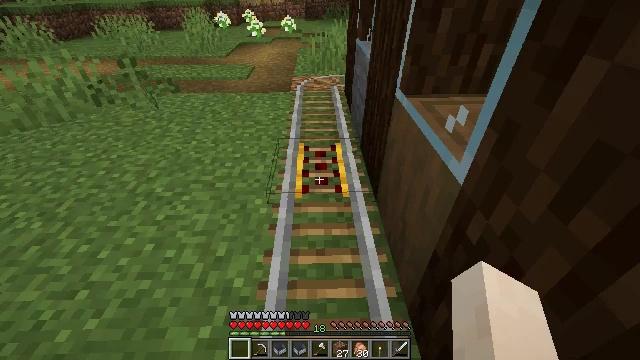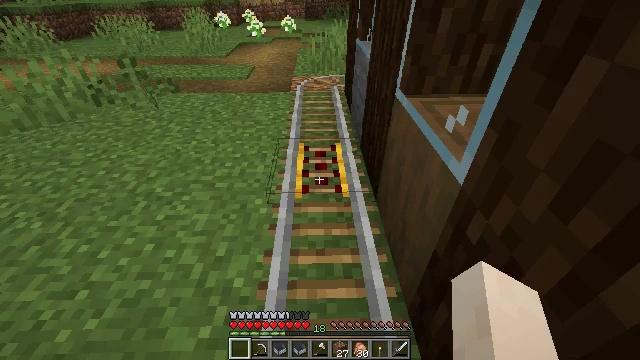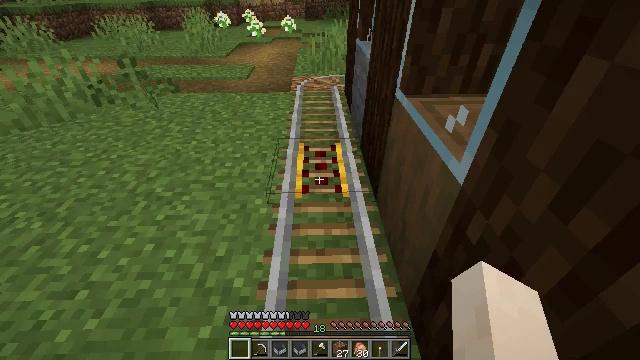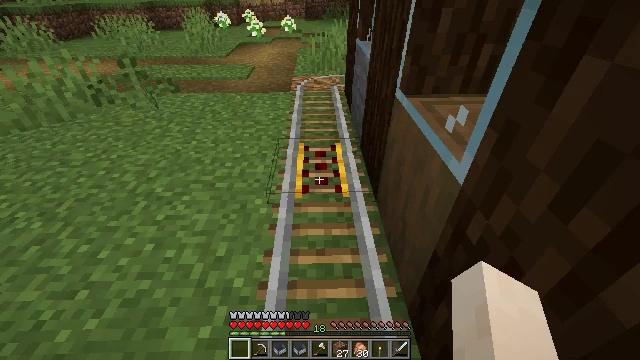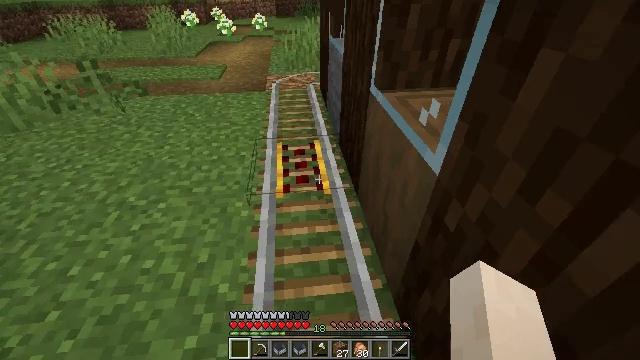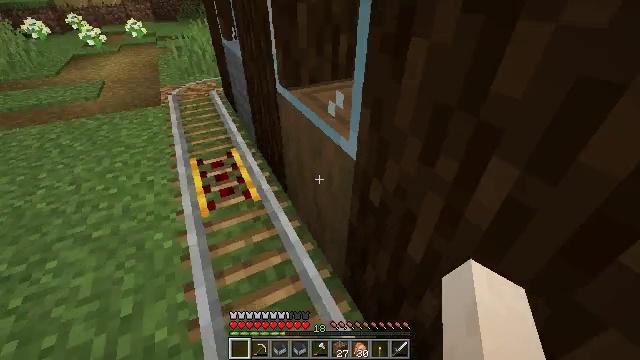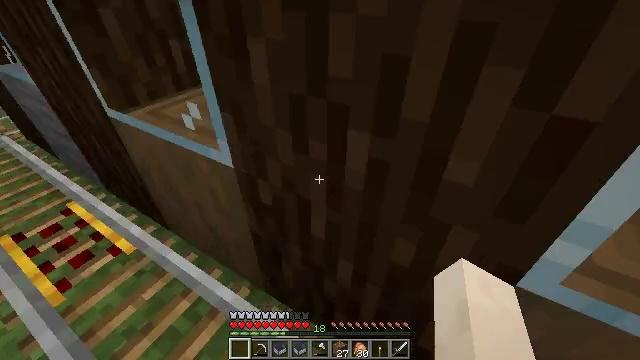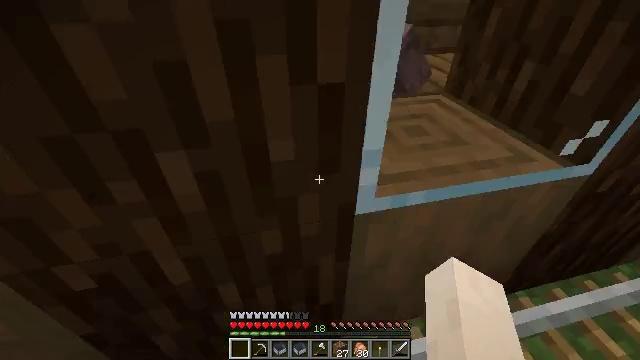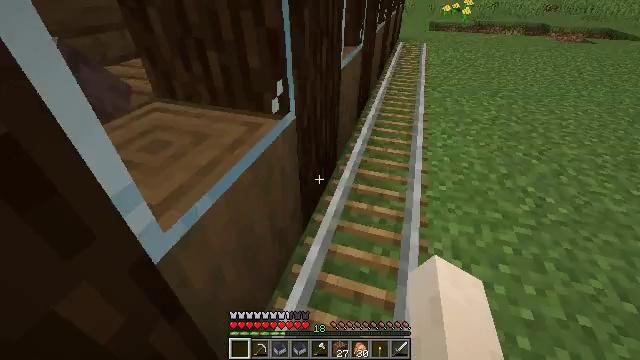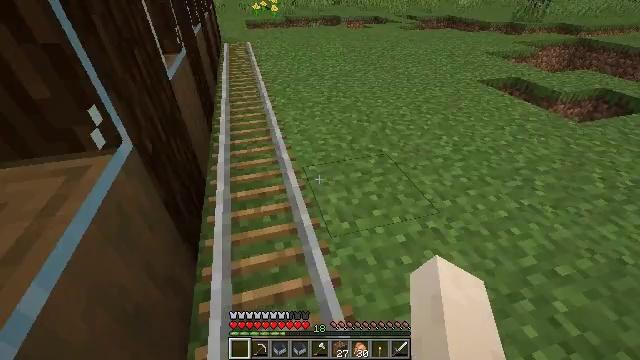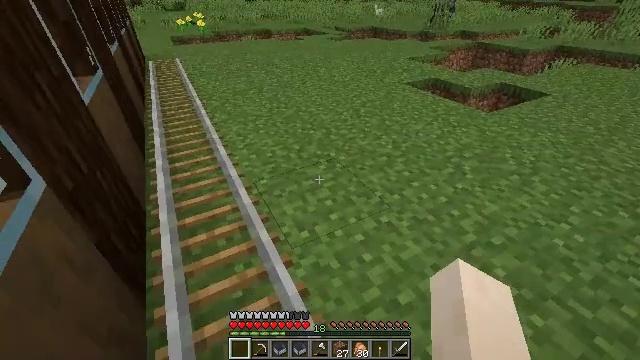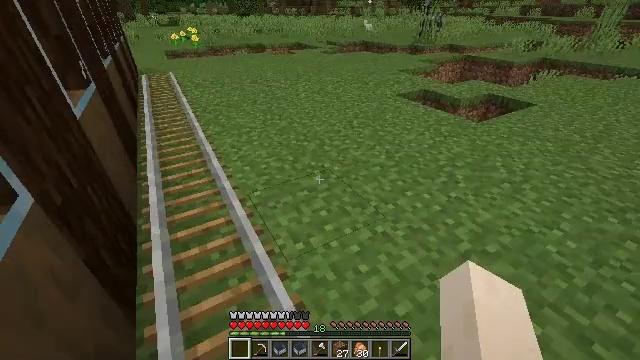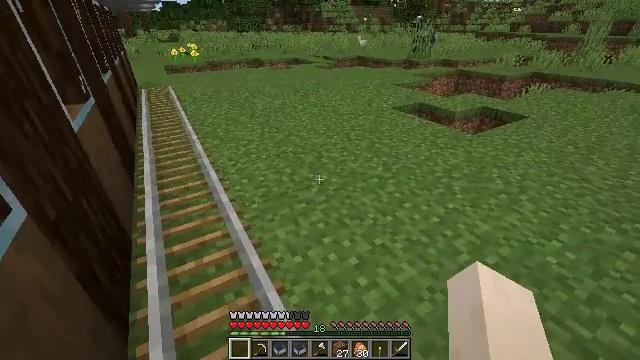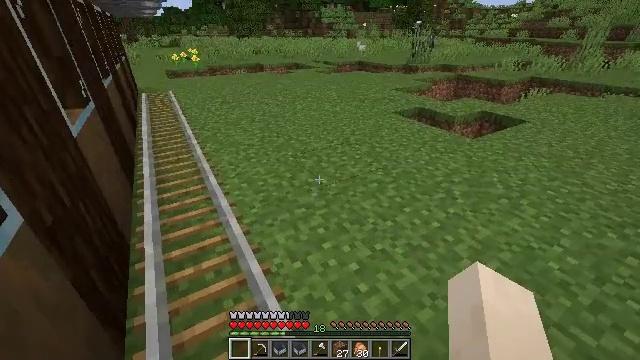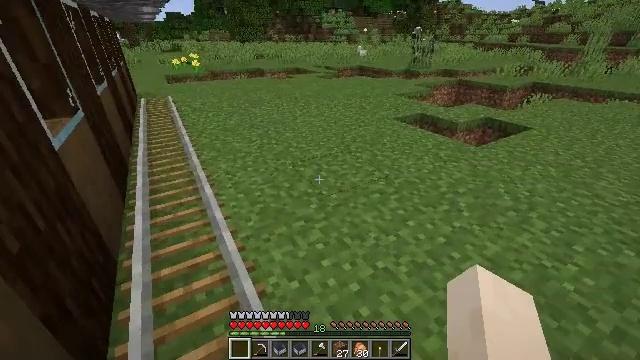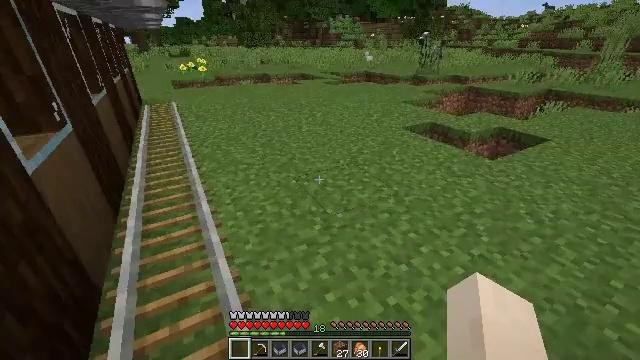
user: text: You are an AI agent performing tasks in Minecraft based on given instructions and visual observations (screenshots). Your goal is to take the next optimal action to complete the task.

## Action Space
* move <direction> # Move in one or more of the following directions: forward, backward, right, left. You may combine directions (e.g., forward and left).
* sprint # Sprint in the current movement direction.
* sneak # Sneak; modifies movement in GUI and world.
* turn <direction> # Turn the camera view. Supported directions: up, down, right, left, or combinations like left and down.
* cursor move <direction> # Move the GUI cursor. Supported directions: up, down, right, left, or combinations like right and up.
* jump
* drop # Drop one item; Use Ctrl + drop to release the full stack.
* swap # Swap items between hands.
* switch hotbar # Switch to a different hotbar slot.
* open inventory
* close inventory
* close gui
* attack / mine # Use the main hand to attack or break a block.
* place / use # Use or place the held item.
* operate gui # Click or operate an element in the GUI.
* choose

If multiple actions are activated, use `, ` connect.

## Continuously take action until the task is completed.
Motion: motion action
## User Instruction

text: Gather stripped spruce log from the tree.
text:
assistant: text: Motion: no_op
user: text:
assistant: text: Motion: no_op
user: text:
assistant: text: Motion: no_op
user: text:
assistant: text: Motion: turn right
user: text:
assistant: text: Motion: turn right
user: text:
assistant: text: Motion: turn right
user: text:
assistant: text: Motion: turn right
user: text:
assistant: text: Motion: turn right
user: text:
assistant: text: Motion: turn right
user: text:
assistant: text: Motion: turn right and up
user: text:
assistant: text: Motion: turn right and up
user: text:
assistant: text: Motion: turn up
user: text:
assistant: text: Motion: move forward
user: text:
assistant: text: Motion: move forward
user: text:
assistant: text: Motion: move forward, turn left and up
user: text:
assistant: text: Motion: move forward, turn left
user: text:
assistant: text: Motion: move forward, turn left
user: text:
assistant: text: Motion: move forward, turn left and up
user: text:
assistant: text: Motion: move forward, turn left
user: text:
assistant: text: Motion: move forward, turn left
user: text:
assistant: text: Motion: move forward, sprint
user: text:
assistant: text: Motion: move forward, sprint
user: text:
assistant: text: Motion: move forward, sprint
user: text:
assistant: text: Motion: move forward, sprint
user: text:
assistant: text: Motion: move forward, sprint
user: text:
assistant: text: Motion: move forward, sprint, turn left
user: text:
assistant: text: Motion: move forward and move right
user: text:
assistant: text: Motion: move forward and move right, turn left
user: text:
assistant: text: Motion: move forward and move right, turn left
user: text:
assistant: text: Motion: move forward and move right